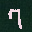
Label: 7